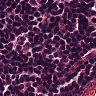
Metastatic tissue present: no